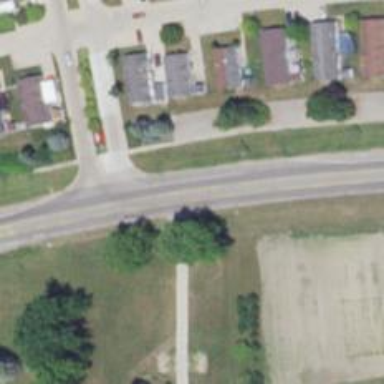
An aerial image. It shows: Secondary road.